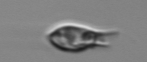
Label: Balanion